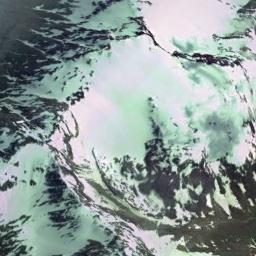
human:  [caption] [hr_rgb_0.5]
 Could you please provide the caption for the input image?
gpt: The snowberg is covered with snow and ice and the color of the mountain is brown .

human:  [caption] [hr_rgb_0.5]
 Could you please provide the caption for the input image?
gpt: The ground on the snowberg is uneven .

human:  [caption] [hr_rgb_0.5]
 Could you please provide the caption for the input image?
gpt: The snow berg is consist of bare land and white snow .

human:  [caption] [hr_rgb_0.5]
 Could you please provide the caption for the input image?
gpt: A snow-covered mountain covered in large areas .

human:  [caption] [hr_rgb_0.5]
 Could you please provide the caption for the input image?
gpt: There are much snow and some bare land on the snowberg .